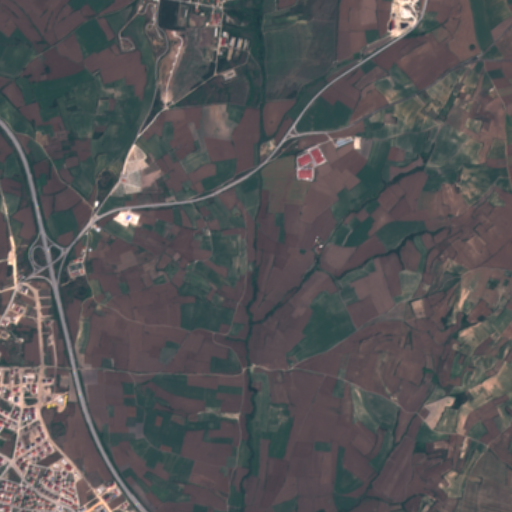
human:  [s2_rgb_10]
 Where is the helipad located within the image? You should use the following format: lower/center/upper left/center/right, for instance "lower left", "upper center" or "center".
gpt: The helipad is located in the upper center of the image.
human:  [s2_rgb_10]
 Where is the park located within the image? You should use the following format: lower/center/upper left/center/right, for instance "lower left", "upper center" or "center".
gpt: The park is located in the upper left of the image.
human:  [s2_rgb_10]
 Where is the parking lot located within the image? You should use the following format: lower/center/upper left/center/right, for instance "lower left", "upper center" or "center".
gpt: The parking lot is located in the center left of the image.
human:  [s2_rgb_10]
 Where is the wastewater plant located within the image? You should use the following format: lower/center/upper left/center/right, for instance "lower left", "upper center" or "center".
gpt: The wastewater plant is located in the center left of the image.
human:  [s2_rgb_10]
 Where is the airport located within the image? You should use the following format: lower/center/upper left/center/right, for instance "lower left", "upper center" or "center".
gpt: There is no airport in the image.